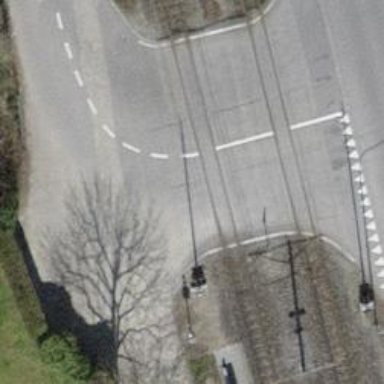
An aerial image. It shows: Railway level crossing.